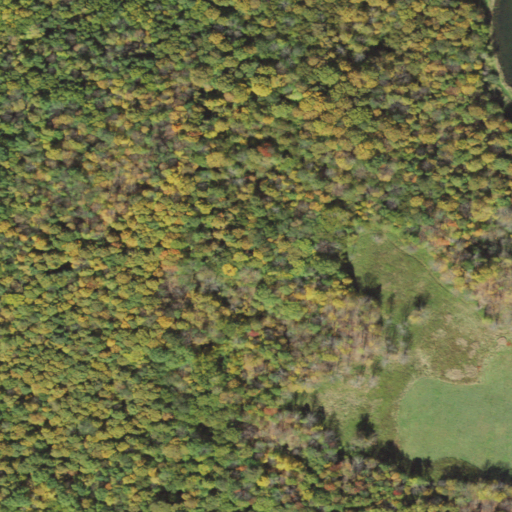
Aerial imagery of mountain in Pennsylvania named Snake Hill containing deciduous forest, mixed forest, pasture, woody wetlands, and open water